The plot is a time-scale (wavelet) decomposition of a bearing vibration signal. What is the most likely bearing condition (normal, inner_race, outer_race, ball)?
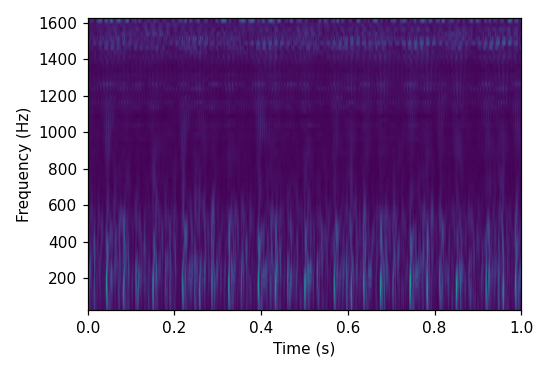
Answer: outer_race